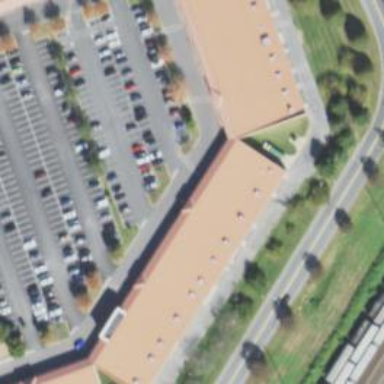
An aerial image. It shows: View of roof of building.